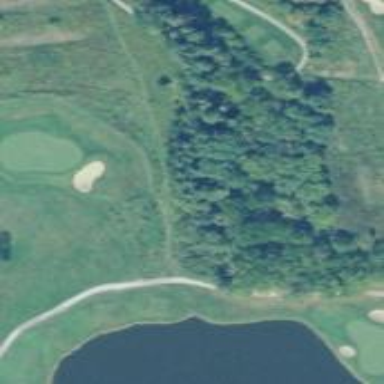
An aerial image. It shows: Golf rough area.